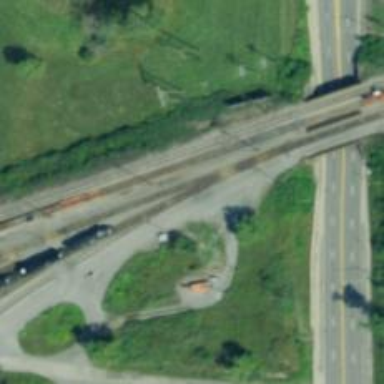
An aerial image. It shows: Railway siding for service.